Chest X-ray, AP view. Patient: 31 years old, sex M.
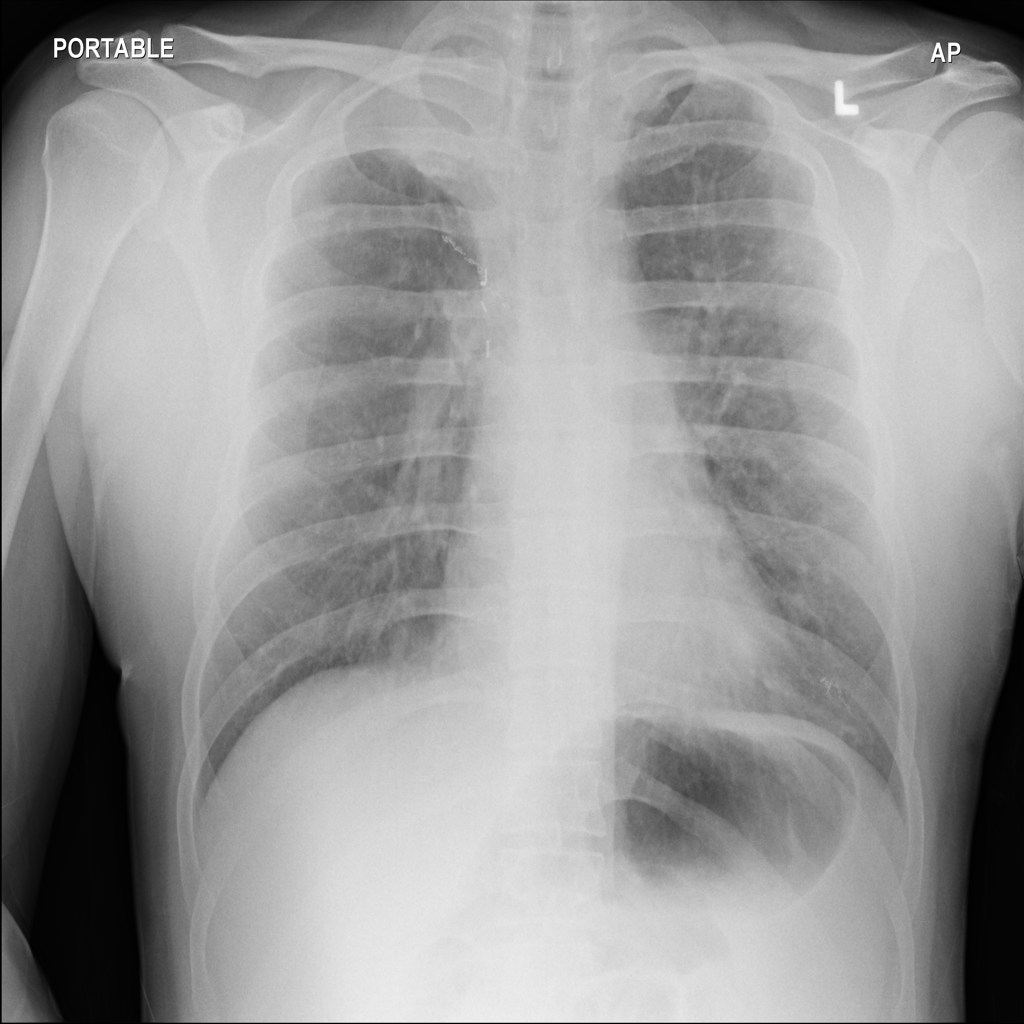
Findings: Infiltration